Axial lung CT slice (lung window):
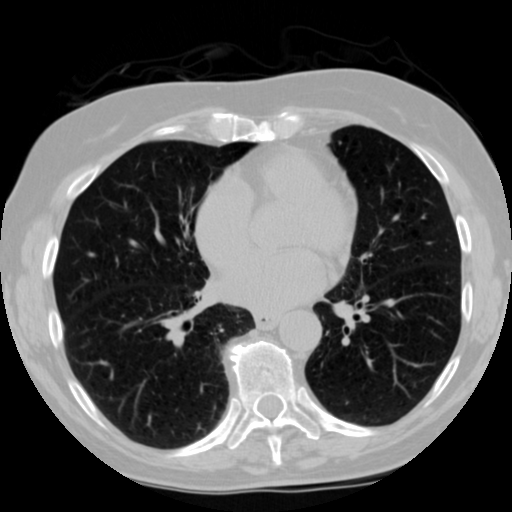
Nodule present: no